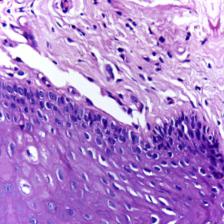
Diagnosis: Normal